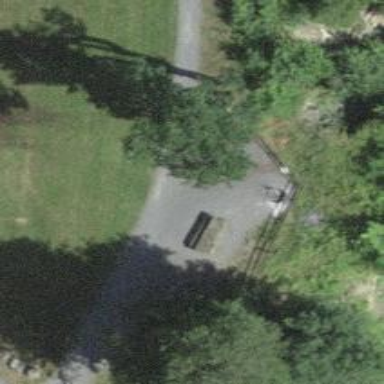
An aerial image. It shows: Picnic table located in leisure land area.